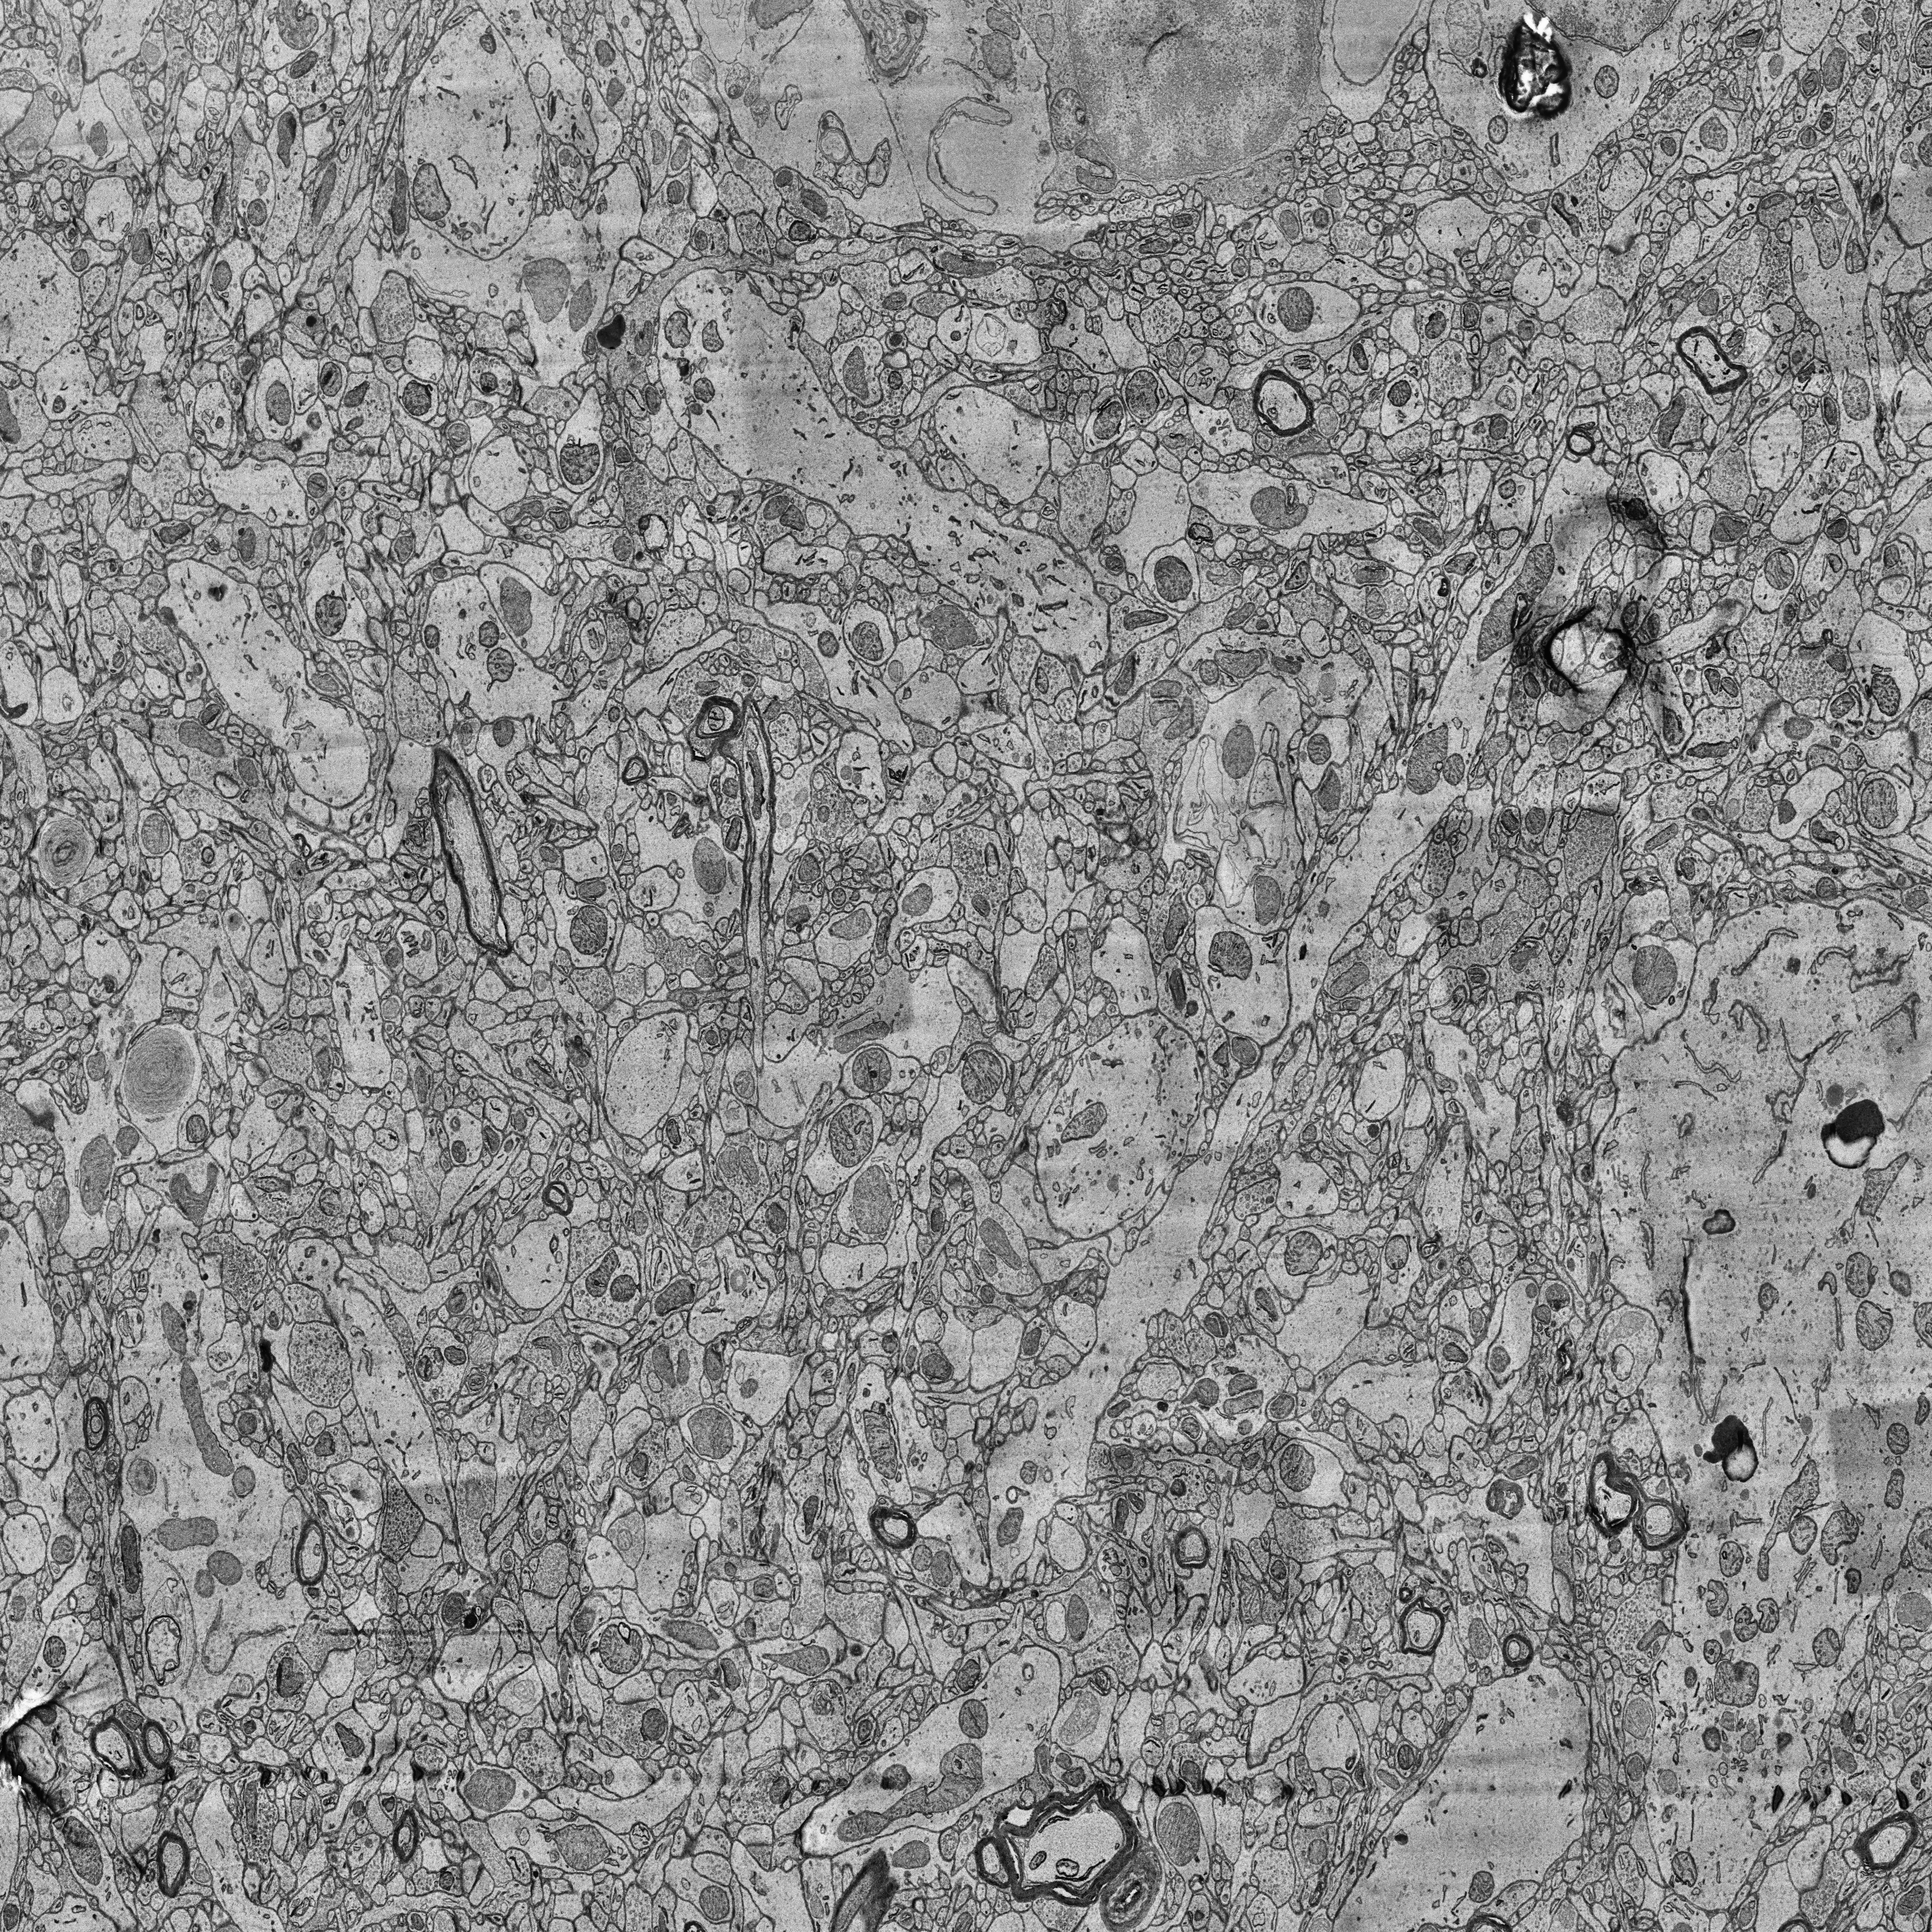
Electron microscopy slice of human cortex tissue
Slice depth (z): 179
Mitochondria instances in slice: 476